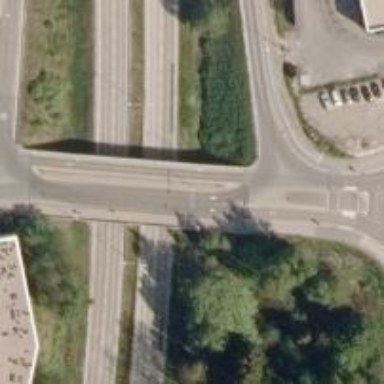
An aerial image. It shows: Asphalt footway with crossing.